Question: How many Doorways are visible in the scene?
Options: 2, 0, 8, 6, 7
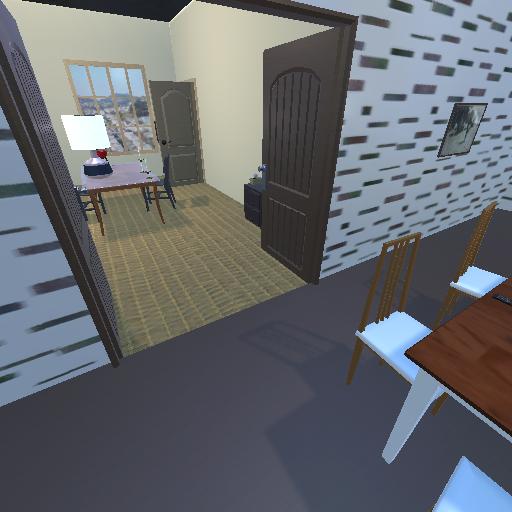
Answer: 2